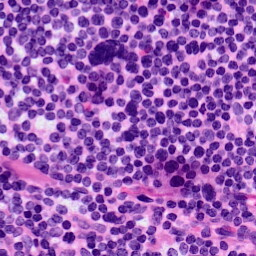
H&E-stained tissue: LymphNode